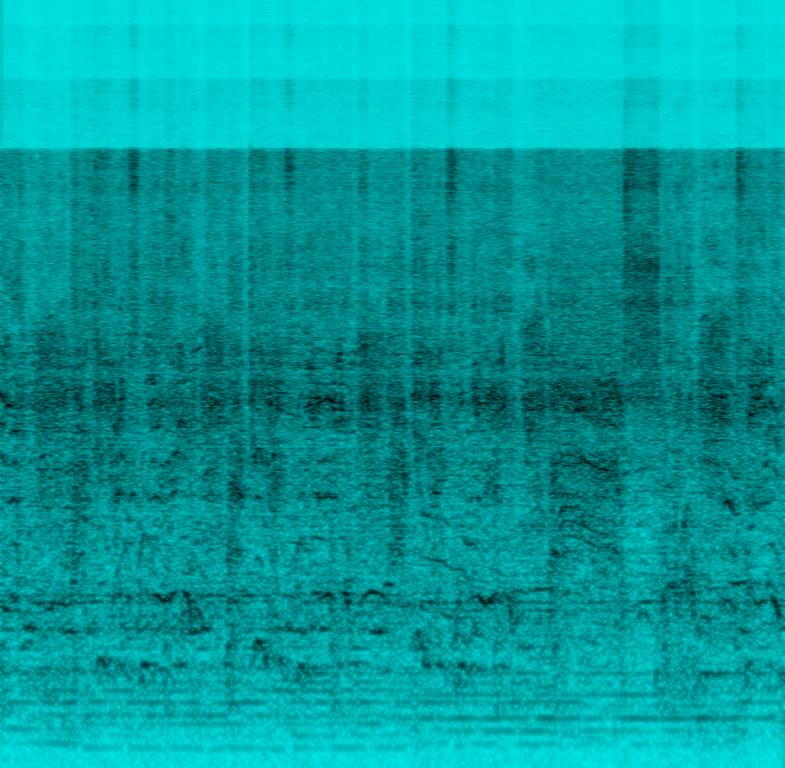
This is the recording of a preaching session at a Christian church. The preacher is shouting and screaming while the crowd is chanting in accordance. There is an electric guitar and acoustic drums in the backing track that can be barely heard from all the noise. The atmosphere is loud and chaotic. Parts of this piece could be sampled for use in beat-making.